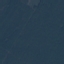
Label: Forest